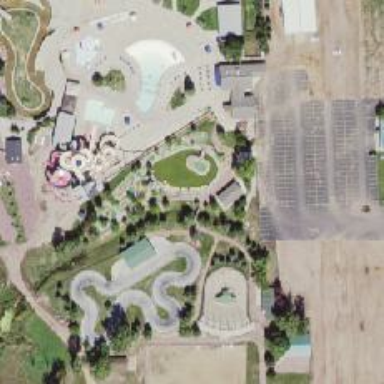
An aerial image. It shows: Bumper car attraction.